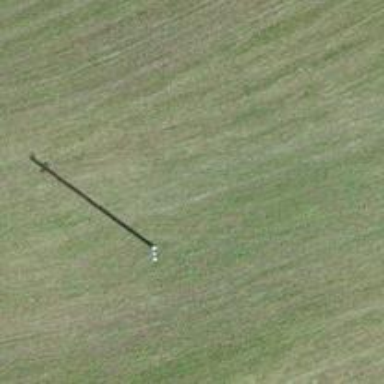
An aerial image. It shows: Minor power line.